Question: I want to ask a question about barplot's axes:
first please see my data.
'''
SerNo DOY Rain
1 350 0
2 351 0
3 352 0
4 353 0
5 354 0
6 355 0
7 356 0
8 357 0
9 358 0
10 359 0
11 360 0
12 361 0
13 362 0
14 363 0
15 364 0.7
16 365 2.7
17 1 0
18 2 0
19 3 0
20 4 2
21 5 0
22 6 0
23 7 0
24 8 0
25 9 0
26 10 0
27 11 0
28 12 0
29 13 0
30 14 0
31 15 0
32 16 0
33 17 1.8
34 18 0.8
35 19 10
36 20 0
37 21 0
38 22 0
39 23 0
40 24 0
41 25 0
42 26 0
43 27 0
44 28 0
45 29 0
46 30 6.5
47 31 0
48 32 0
49 33 0
50 34 0
51 35 0
52 36 5.8
53 37 0
54 38 0
55 39 0
56 40 0
57 41 0
58 42 0
59 43 0
60 44 0
61 45 0
62 46 2.9
63 47 0
64 48 0
'''
DOY means the day of year , 1st,January is 1,and 31st December is 365/366, Rain is the total precipitation in that day ,because this time period across the year boundary, and I want to draw a plot which x is the DOY and Y axis is the rain, when using the barplot, I can't match the DOY with the corresponding col of rain
here is my code
'''
rainbar<-read.table("I:/example.txt",header=T)
rainbar
barplot(rainbar$Rain,axes=F,ylim=c(0,15))
length(rainbar$SerNo)
seq(1,length(rainbar$SerNo),1)
axis(2,seq(0,15,3),c(0,3,6,9,12,15))
axis(1,seq(1,length(rainbar$SerNo),1),rainbar$DOY)
'''
the result likes this
why can't the two data fit together? even I added a column called SerNo, and the SerNo based X axis still can't match the corresponding rain day, what is the reason? how does the barplot function define its own X axis?
thank you very much

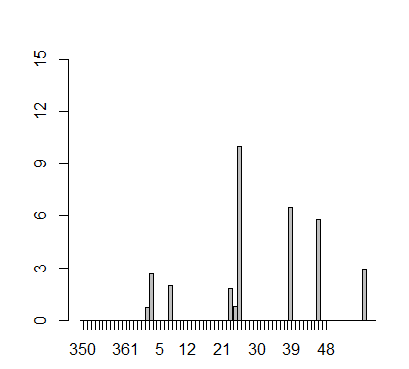
Answer: Try this instead:
'''
mp <- barplot(rainbar$Rain,axes=F,ylim=c(0,15))
axis(1,at=mp,labels=rainbar$DOY)
axis(2,seq(0,15,3),c(0,3,6,9,12,15))
'''
Read '?barplot' to see that the value returned from the function call is a vector of midpoints in the plot coordinate system.